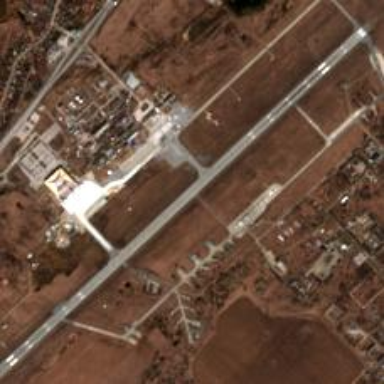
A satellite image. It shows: Runway at airport.